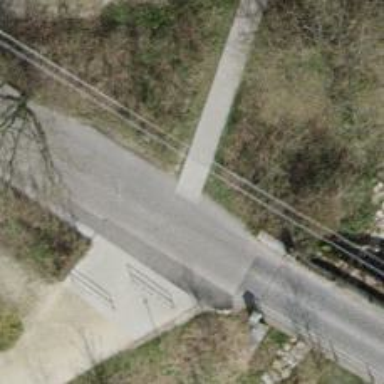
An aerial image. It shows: Footway with concrete surface.